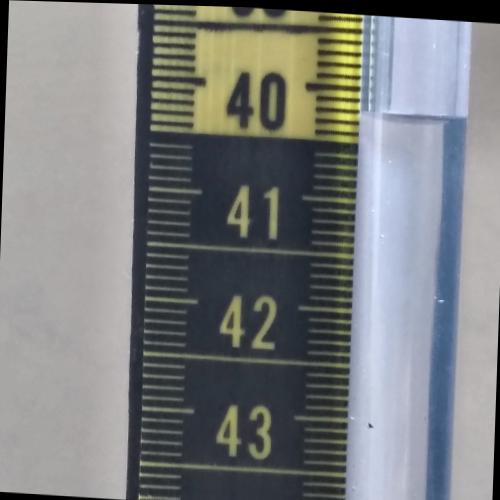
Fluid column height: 40.2 cm